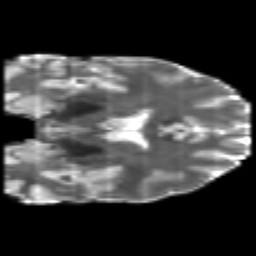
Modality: T2w
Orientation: coronal
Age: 23
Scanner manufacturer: philips
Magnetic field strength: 3 T
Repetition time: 8.591 s
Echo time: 0.1268 s